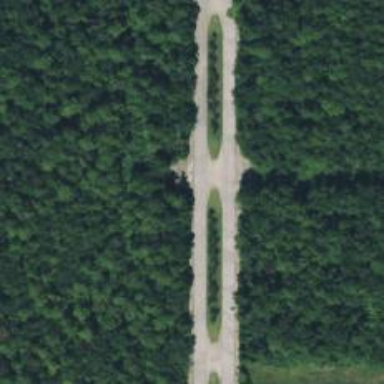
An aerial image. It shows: Secondary link road.